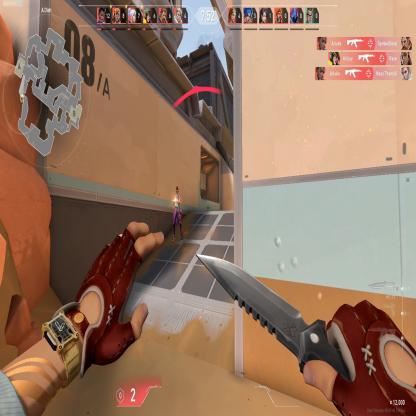
Label: enemy